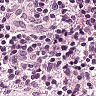
Metastatic tissue present: no